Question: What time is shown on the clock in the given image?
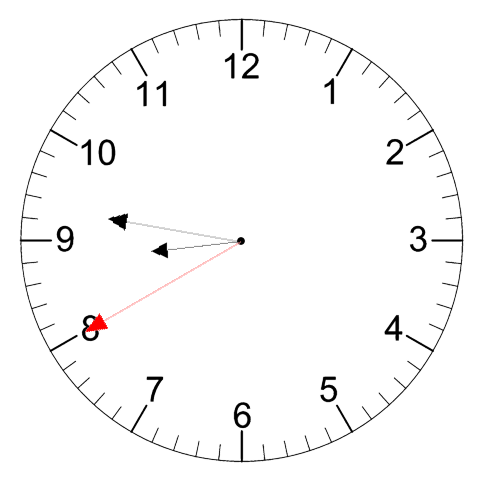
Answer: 08:46:40